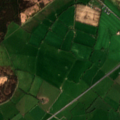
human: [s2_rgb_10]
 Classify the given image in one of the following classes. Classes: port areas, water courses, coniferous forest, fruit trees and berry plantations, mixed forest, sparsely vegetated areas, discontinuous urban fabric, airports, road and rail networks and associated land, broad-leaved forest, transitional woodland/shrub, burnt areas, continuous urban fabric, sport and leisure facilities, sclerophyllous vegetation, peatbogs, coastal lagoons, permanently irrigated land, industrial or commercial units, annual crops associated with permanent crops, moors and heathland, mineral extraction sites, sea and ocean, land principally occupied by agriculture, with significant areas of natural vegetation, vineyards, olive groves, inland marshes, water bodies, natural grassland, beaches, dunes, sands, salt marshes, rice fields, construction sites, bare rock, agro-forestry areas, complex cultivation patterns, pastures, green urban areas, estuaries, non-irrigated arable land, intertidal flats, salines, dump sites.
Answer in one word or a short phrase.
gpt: pastures, land principally occupied by agriculture, with significant areas of natural vegetation